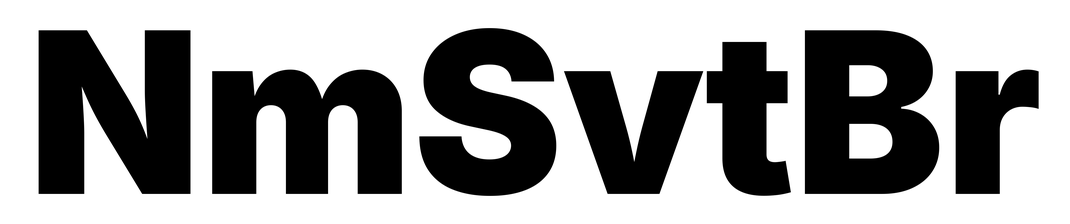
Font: Inter_Black